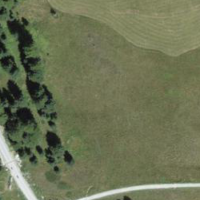
EUNIS habitat code: 26
Species observed at this site:
Matricaria discoidea